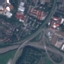
Land use / land cover: Highway